Question: I've written a function to call a local API using POST:
'''
function setOpenGraph(setValue) {
requestData = {
user : $.user._id,
opengraph : setValue
};
console.log(requestData);
$.ajax({
type: 'POST',
data: requestData,
dataType : 'json',
url: '/api:setopengraph',
success: function (data) {
$.user.opengraph = setValue;
console.log(data);
}
});
}
'''
This works when called on a click event for a link on the page. However when I call it as a response to an alertify popup is fails to POST the data to the api:
'''
alertify.set({ labels: { ok: "ON", cancel: "OFF" } });
alertify.confirm( 'message here', function (e) {
if (e) {
$(".toggleopengraph").html('turn facebook sharing off');
setOpenGraph(true);
} else {
$(".toggleopengraph").html('turn facebook sharing on');
setOpenGraph(false);
}
});
'''
**In both cases console.log() returns Object {user: "XXXXXXXXXXXXXX", opengraph: false} **
Bellow you can see the console output where the first request (Initiated by alertify) is redirected and does not POST to the API. The second (Initiated by .click()) POSTS the data to the API.

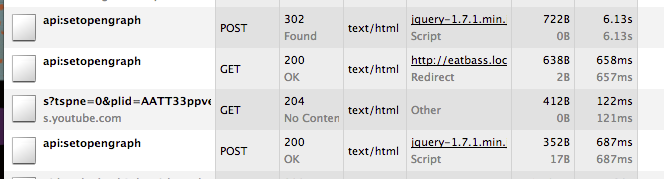
Answer: Somehow calling the function first outside alertify cleared this error... strange.